Field crop: tomato
Growth stage: 2
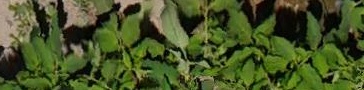
Species: tomato